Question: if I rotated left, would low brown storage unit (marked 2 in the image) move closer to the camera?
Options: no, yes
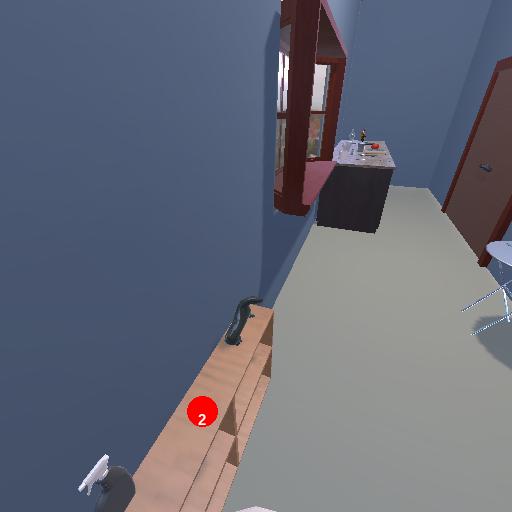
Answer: no